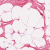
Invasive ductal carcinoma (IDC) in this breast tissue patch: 0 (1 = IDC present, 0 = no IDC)